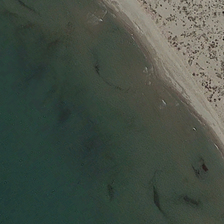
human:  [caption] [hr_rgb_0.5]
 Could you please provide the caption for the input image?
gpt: there are some people playing yacht in the ocean .

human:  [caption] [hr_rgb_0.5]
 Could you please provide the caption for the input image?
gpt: there are a lot of people playing on the beach .

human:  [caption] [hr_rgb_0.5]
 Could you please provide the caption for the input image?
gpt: there are some people playing yacht in the ocean .

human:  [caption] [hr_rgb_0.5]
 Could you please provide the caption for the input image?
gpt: there are a lot of people playing on the beach .

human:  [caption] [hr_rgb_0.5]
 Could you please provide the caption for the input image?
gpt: there are a lot of people playing on the beach .